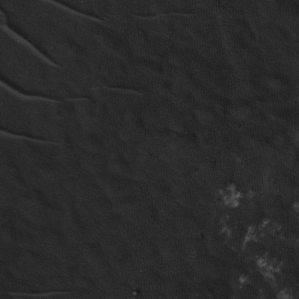
Label: non_frost